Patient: sex M, age 30
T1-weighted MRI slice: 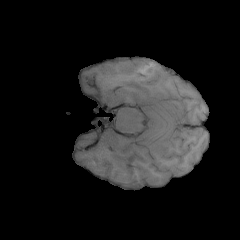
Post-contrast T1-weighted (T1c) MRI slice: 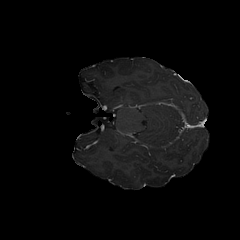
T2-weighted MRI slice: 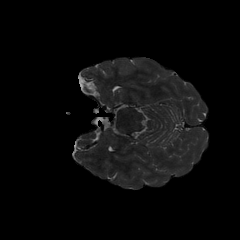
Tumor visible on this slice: no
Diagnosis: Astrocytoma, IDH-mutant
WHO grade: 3